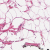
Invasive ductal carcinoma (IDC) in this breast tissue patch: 0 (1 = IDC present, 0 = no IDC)